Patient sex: M
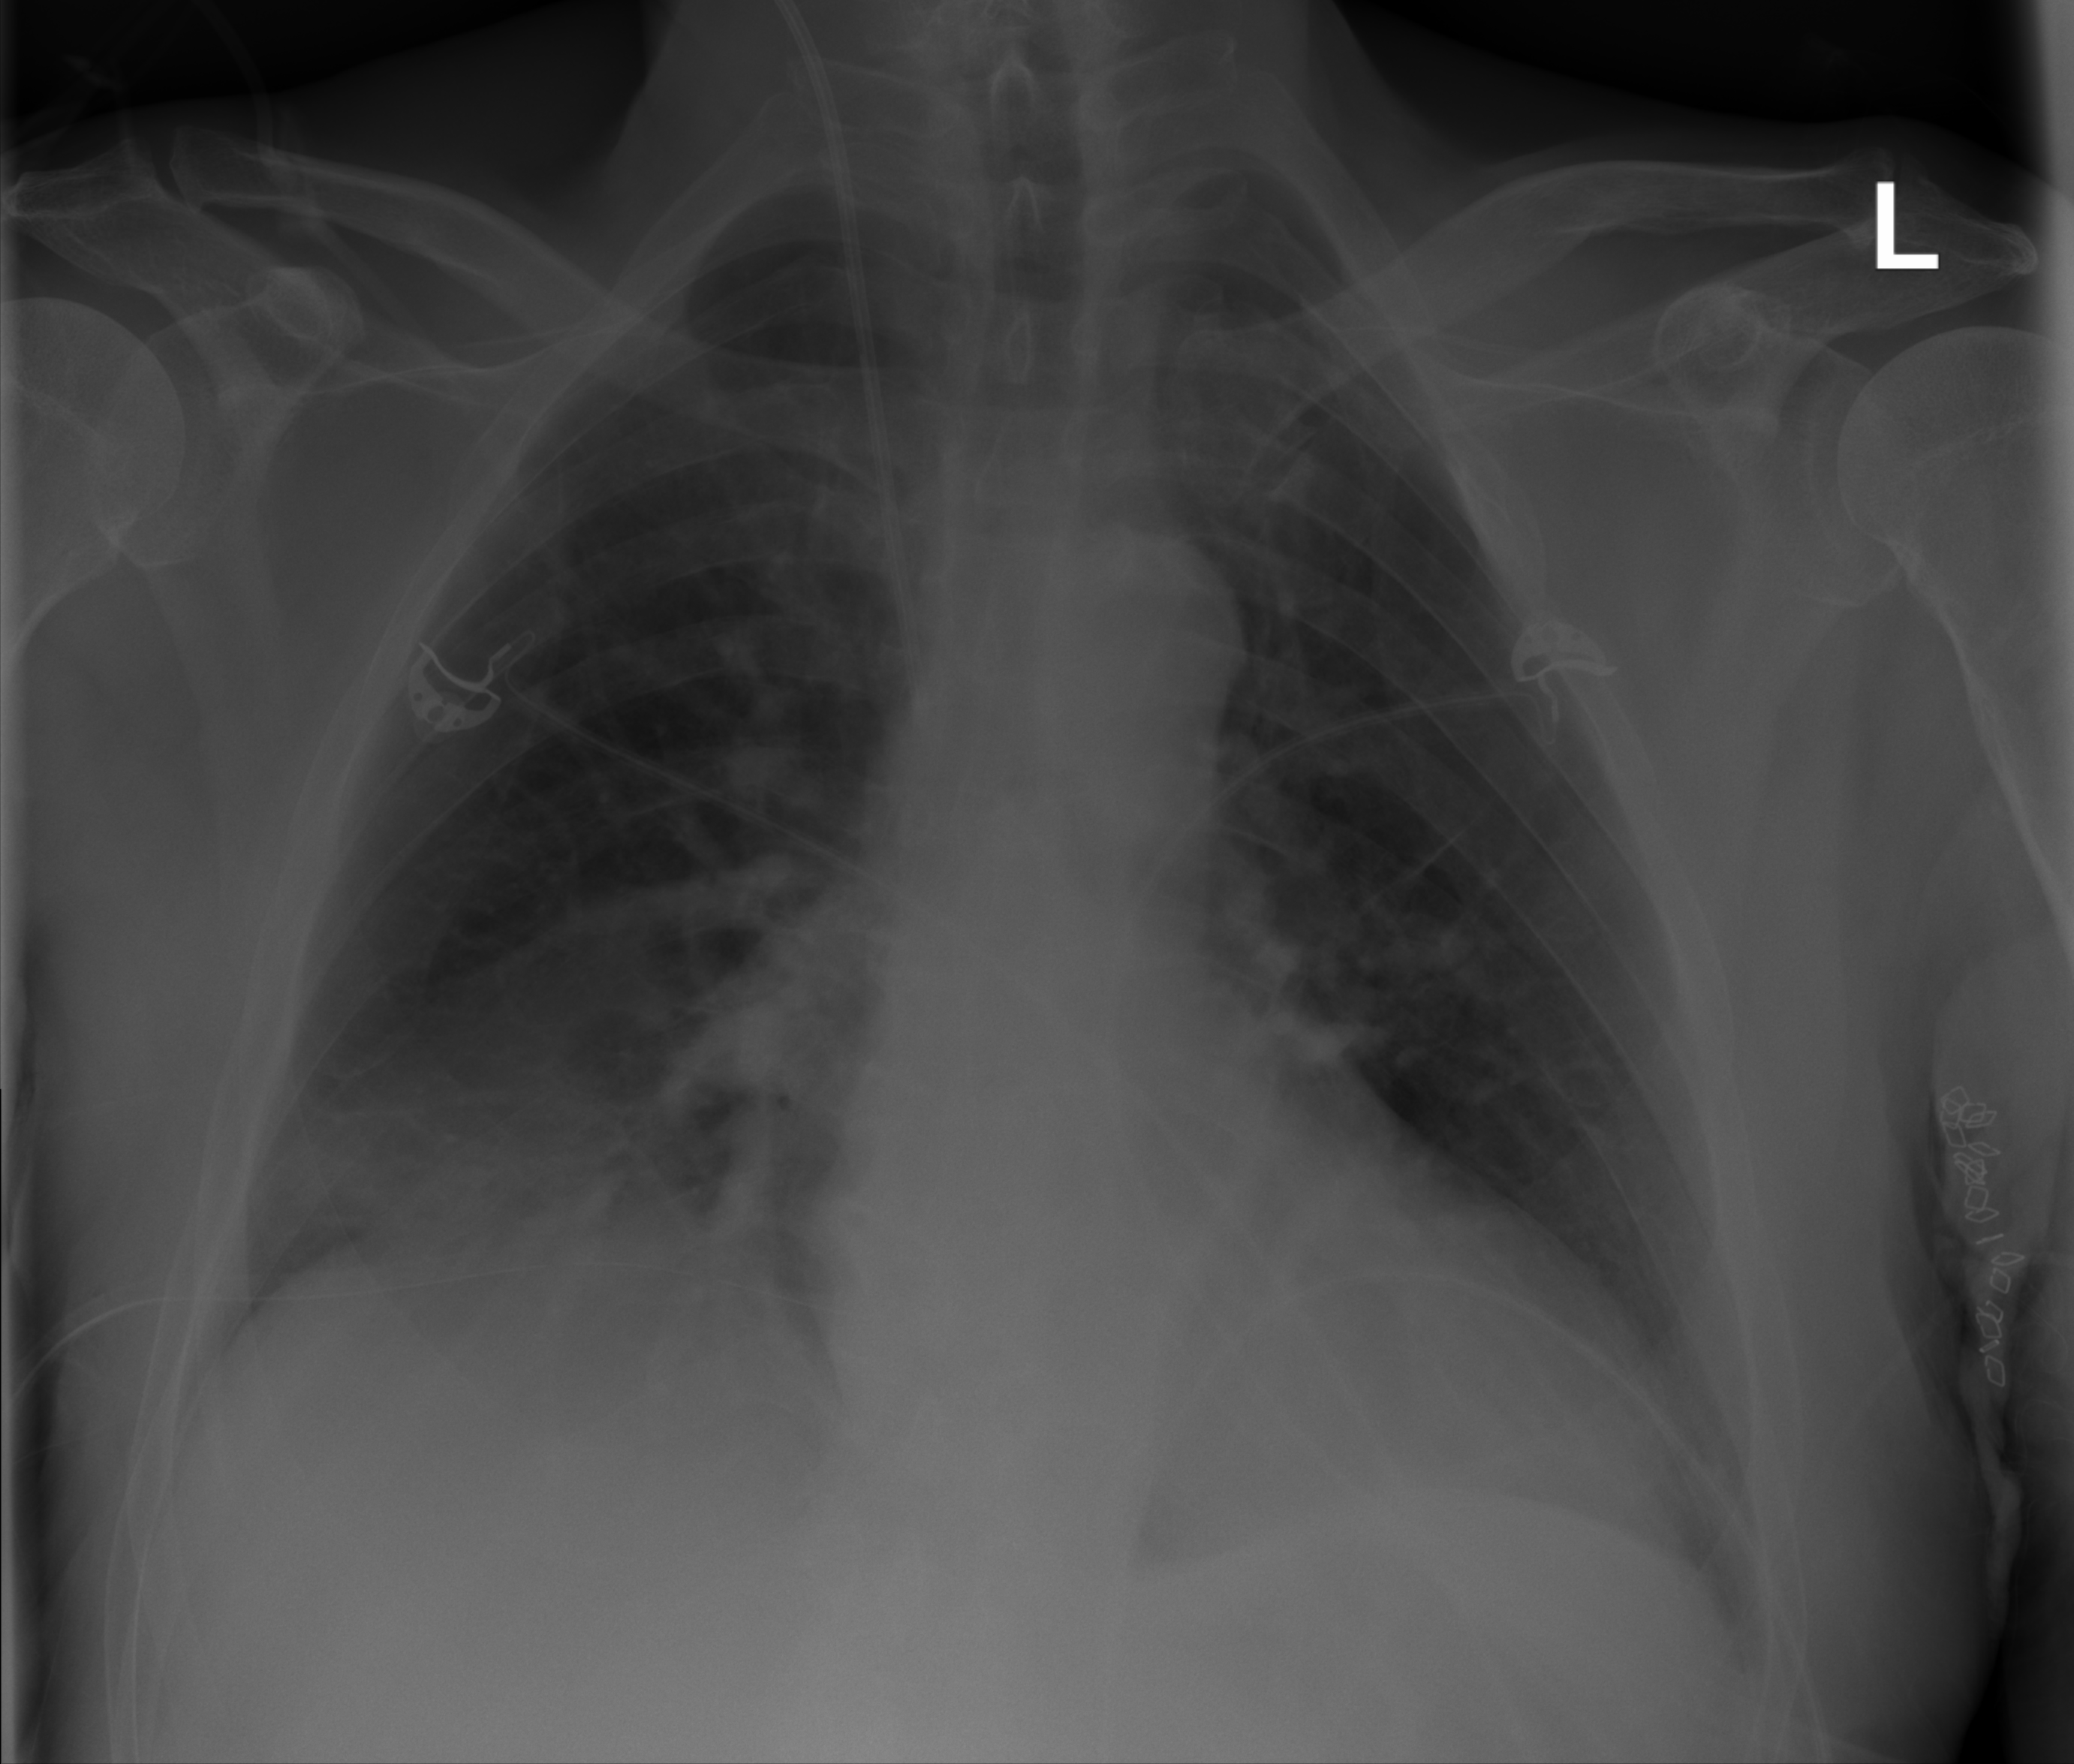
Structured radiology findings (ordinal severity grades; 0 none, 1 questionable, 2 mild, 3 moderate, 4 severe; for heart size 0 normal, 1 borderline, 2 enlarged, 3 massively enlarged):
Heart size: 2
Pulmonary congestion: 2
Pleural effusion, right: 3
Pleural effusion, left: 2
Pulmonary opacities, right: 2
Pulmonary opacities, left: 0
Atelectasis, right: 2
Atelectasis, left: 0